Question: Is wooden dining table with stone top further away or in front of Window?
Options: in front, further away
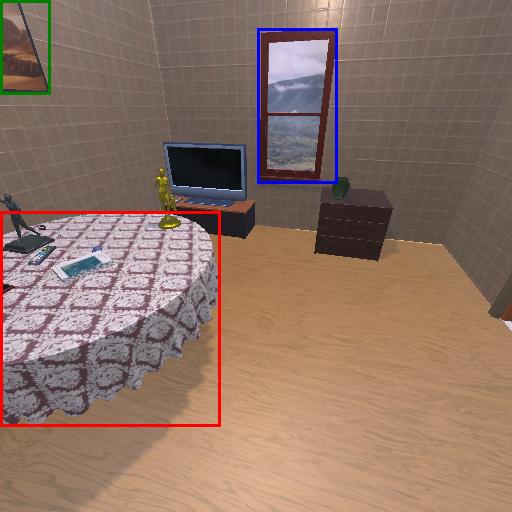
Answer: in front